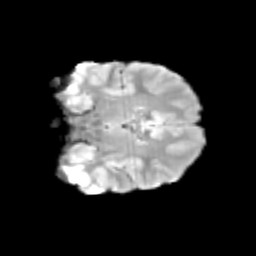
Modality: T2w
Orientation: coronal
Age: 10
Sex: male
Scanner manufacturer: siemens
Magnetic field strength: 3 T
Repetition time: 3.8 s
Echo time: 0.07 s